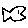
Label: fish